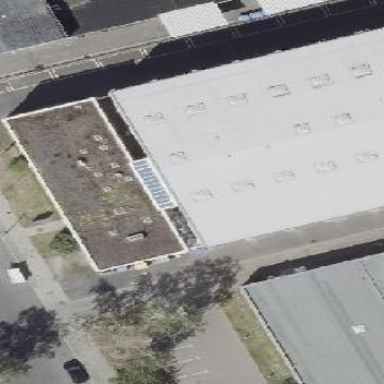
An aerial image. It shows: Part of the building is designated for commercial use.